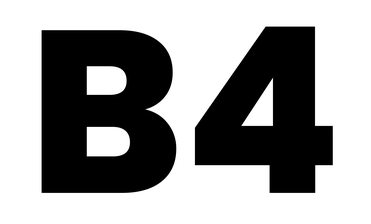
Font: Poppins-ExtraBold